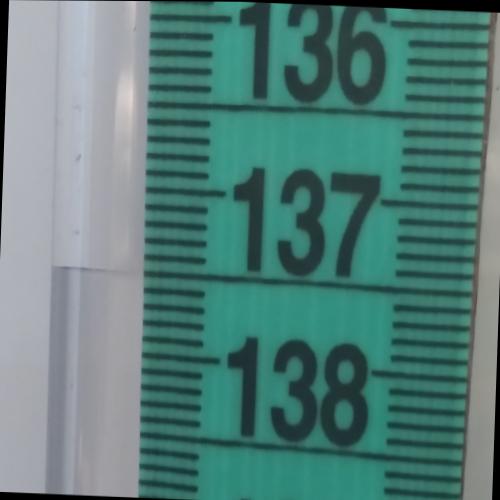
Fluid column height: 137.5 cm